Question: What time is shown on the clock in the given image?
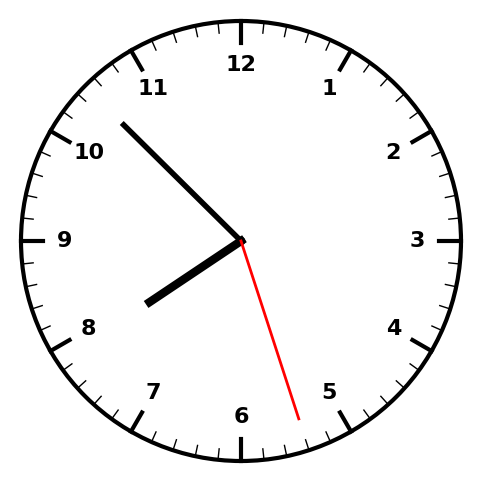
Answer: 07:52:27